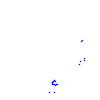
Particle: proton